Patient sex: F
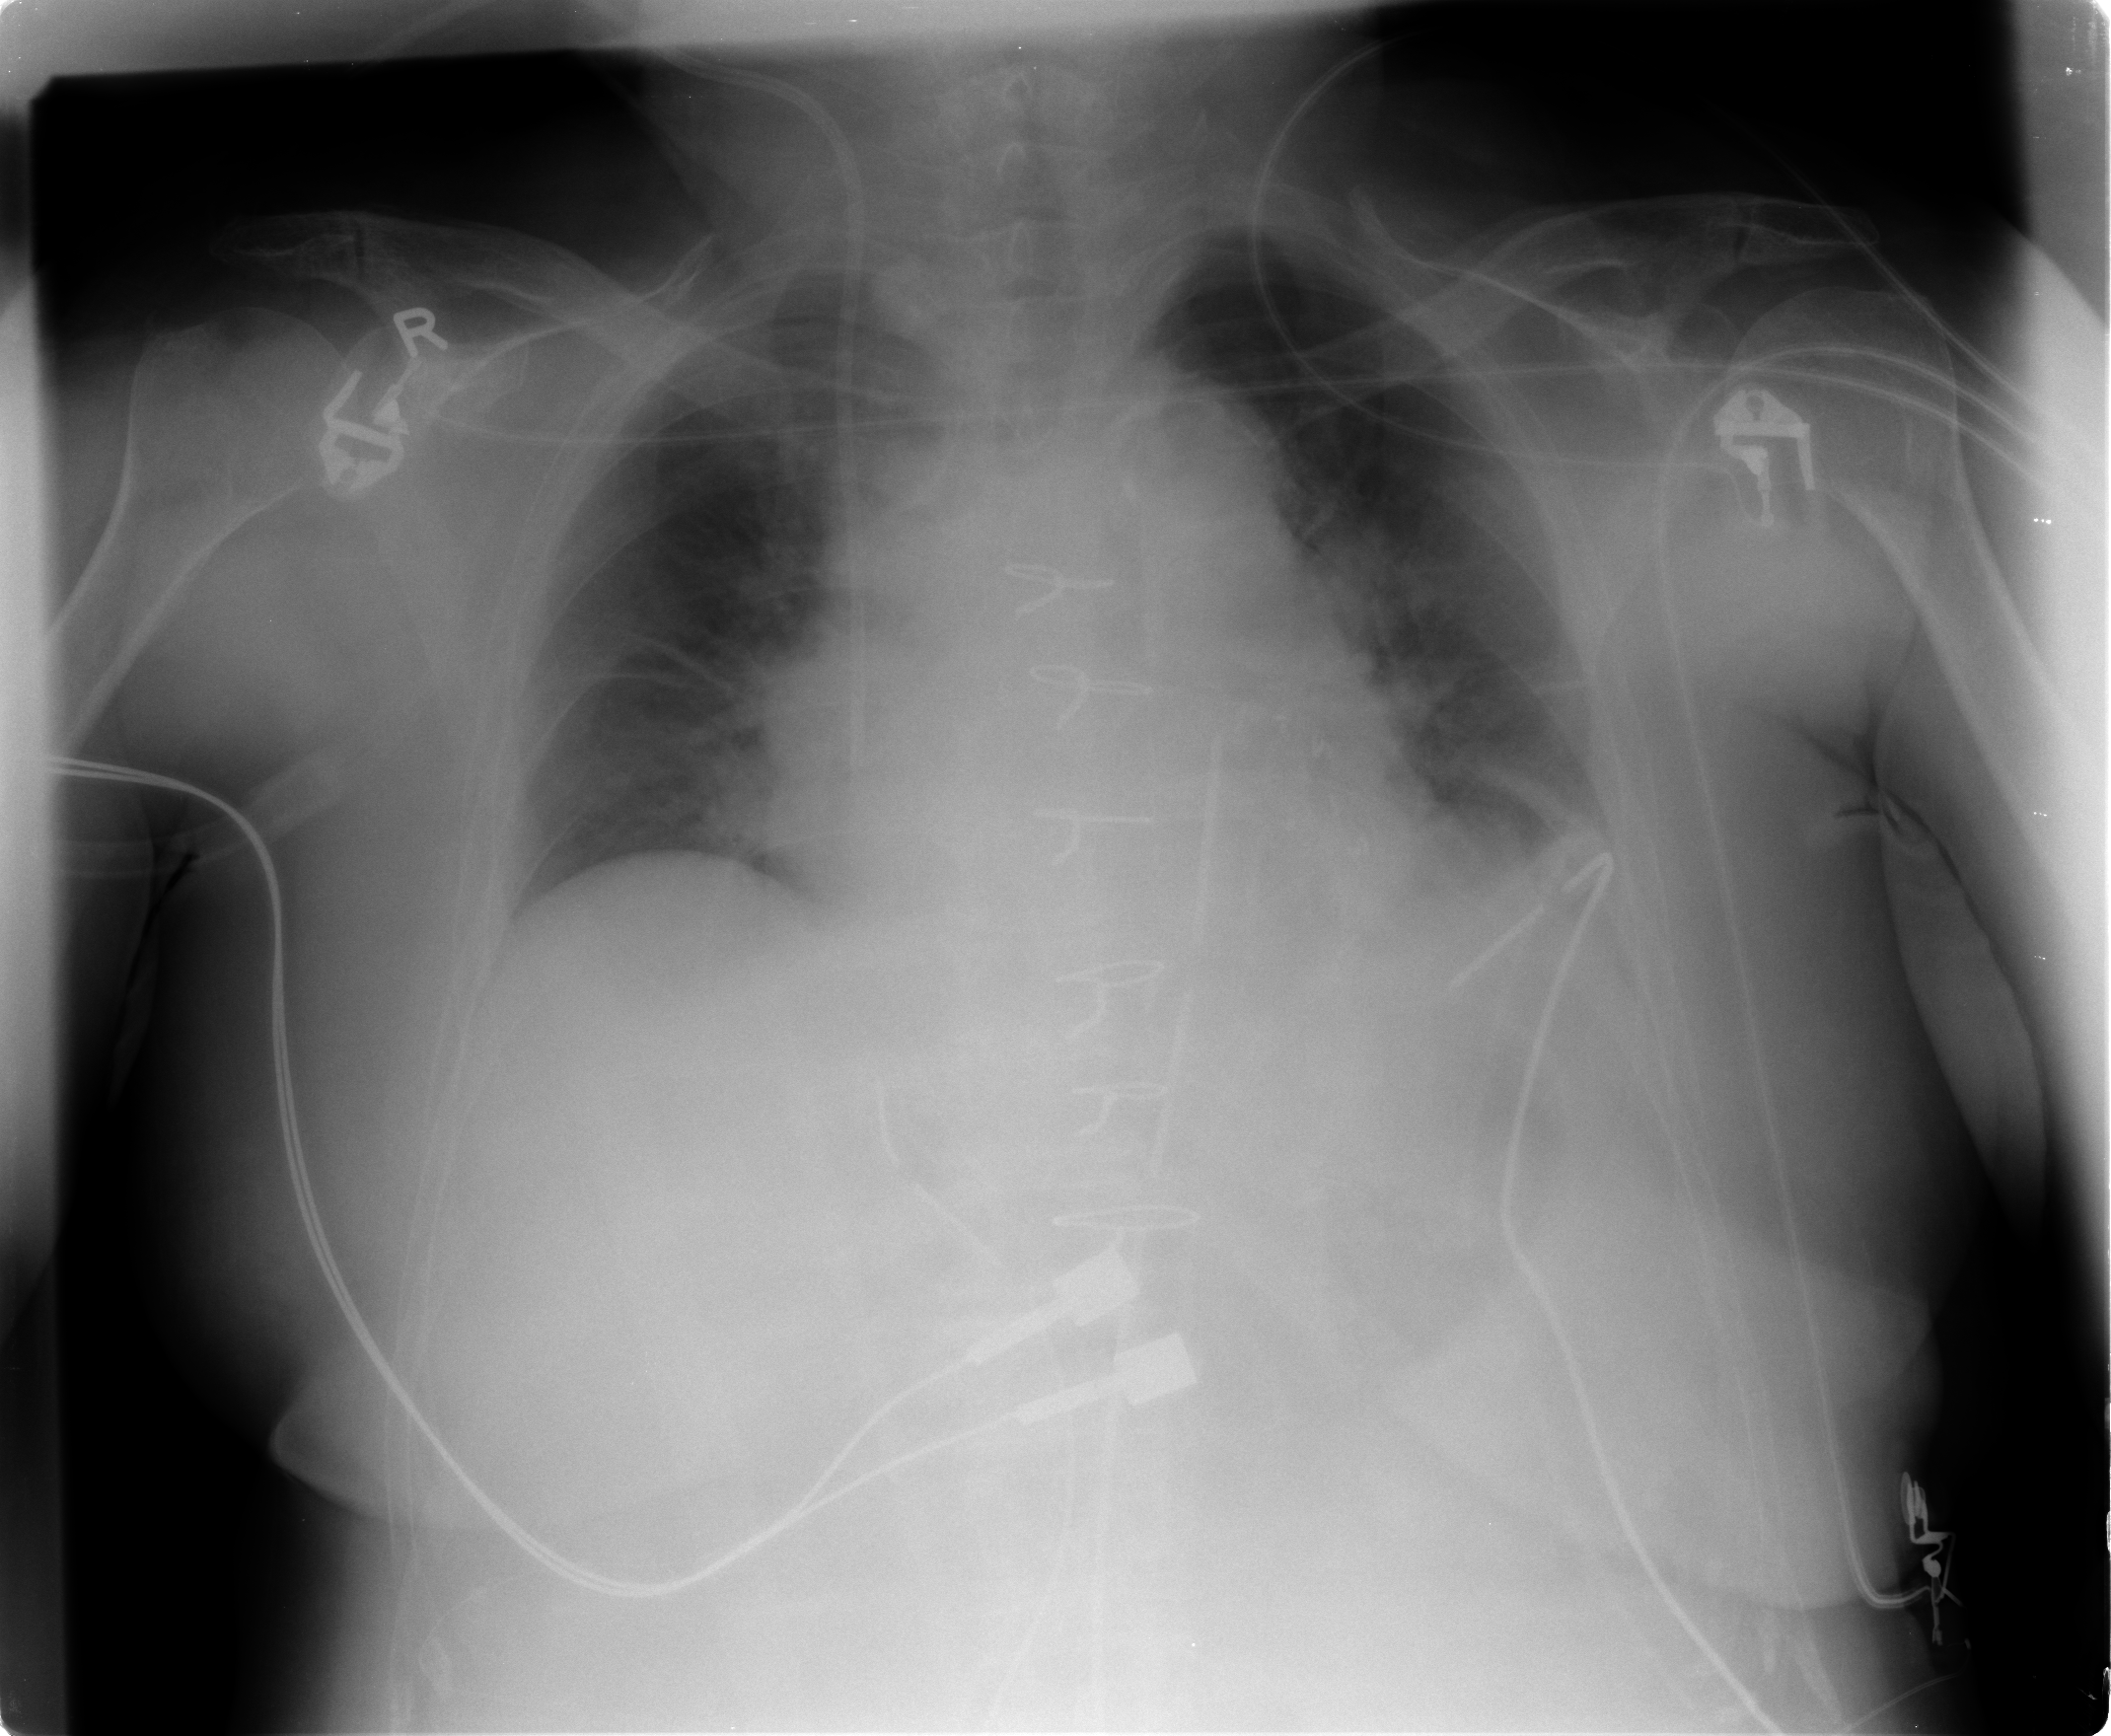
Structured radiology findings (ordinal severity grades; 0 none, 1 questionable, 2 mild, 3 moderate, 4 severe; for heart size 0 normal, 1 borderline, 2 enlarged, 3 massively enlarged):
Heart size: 2
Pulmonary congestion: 2
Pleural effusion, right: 0
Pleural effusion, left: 1
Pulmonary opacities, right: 0
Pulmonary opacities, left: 0
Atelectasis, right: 1
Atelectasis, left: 1